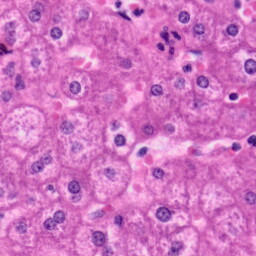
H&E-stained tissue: Liver